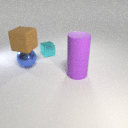
large blue metal sphere below large brown rubber cube